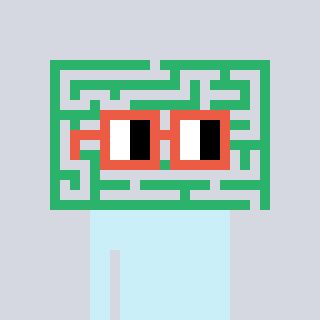
a pixel art character with square orange glasses, a maze-shaped head and a peachy-colored body on a cool background